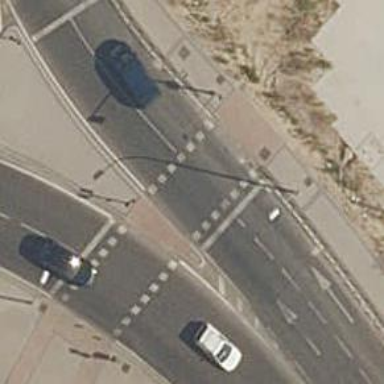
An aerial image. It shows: Road crossing with traffic signals.